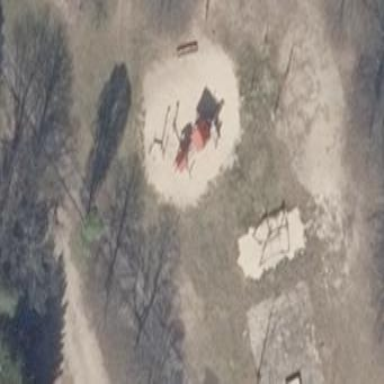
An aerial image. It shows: Playground area for leisure activities on the land.